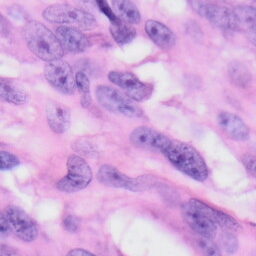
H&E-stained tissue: Skin